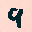
Label: 9